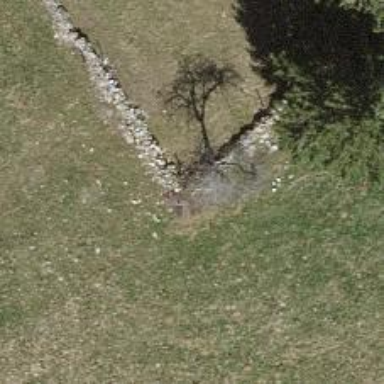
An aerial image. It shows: Wall made of dry stone.